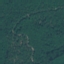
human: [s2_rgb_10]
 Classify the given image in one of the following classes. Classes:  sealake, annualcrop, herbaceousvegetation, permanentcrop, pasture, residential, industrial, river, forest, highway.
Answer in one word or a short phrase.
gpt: Forest